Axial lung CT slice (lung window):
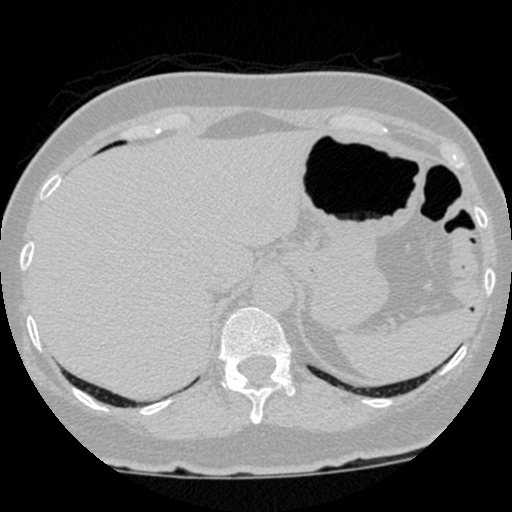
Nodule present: no